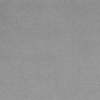
Label: dusty